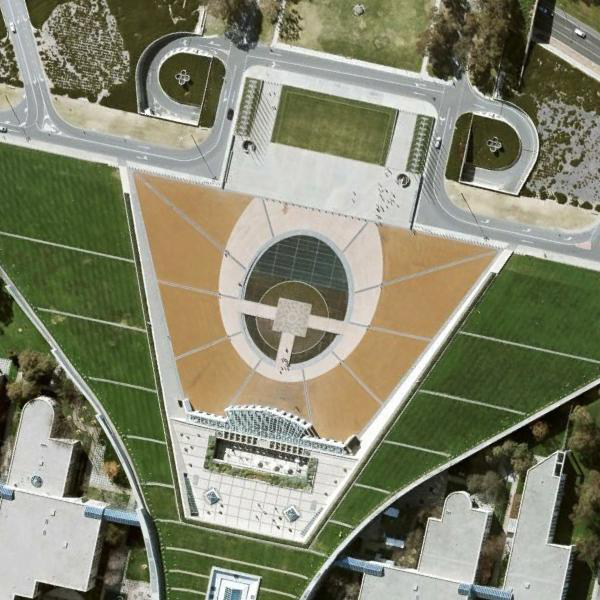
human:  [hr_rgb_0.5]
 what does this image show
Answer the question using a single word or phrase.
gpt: square